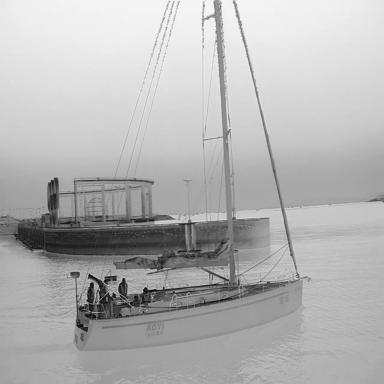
There are seven sailboats in the infrared image.